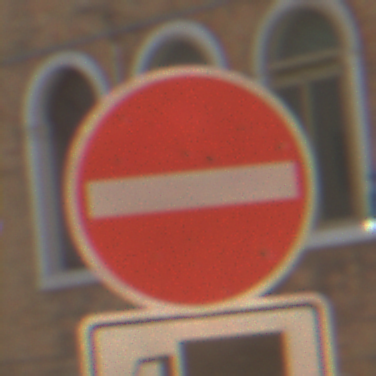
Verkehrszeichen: VerbotDerEinfahrt
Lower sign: MehrspurigeFahrzeugeFrei3
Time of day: MorningAfternoon
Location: Outdoor (Urban)
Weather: Clear
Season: NotSpecified
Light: Natural